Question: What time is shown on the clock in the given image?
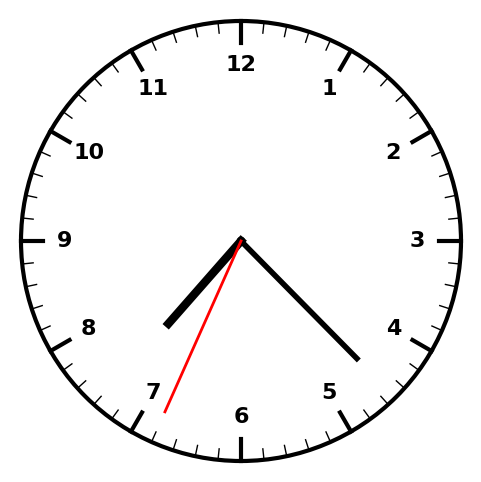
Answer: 07:22:34